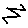
Label: zigzag